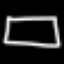
Label: square